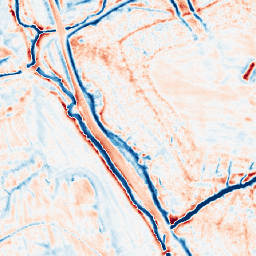
Category: edge_preserving
Decomposition family: guided
Decomposition parameters: radius: 4
eps: 0.001
Upsampling method: area
Upsampling parameters: scale: 2
Upsampling scale: 2